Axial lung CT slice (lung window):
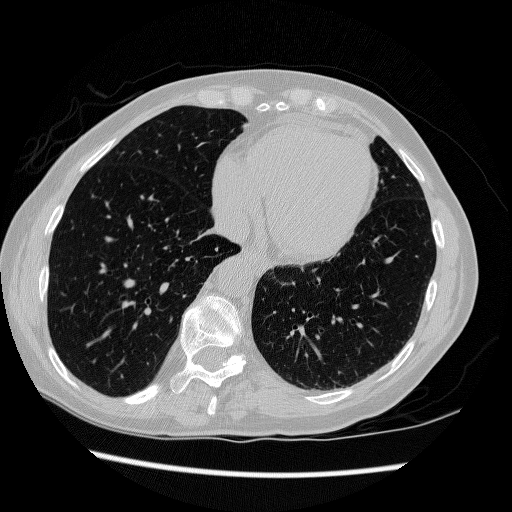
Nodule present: no